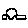
Label: car